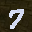
Label: 7